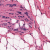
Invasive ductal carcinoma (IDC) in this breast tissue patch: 0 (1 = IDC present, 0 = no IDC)